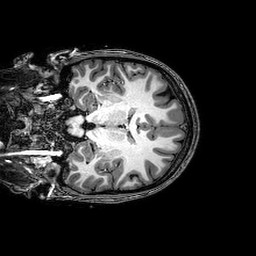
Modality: T1w
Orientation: coronal
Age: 23
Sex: male
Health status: healthy
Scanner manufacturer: philips
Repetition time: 0.008167 s
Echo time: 0.00373 s